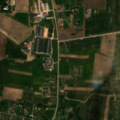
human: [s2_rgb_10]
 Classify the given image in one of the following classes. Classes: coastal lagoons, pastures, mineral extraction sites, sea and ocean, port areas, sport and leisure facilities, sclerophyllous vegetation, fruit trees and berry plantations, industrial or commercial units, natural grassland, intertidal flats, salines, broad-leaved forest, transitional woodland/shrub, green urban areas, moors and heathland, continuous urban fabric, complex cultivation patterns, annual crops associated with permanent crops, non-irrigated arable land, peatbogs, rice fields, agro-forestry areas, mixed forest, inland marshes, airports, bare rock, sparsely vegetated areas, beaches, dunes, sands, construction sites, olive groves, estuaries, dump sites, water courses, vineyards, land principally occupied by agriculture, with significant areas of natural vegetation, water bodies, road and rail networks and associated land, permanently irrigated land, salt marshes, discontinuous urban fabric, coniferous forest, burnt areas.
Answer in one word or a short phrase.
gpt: discontinuous urban fabric, industrial or commercial units, non-irrigated arable land